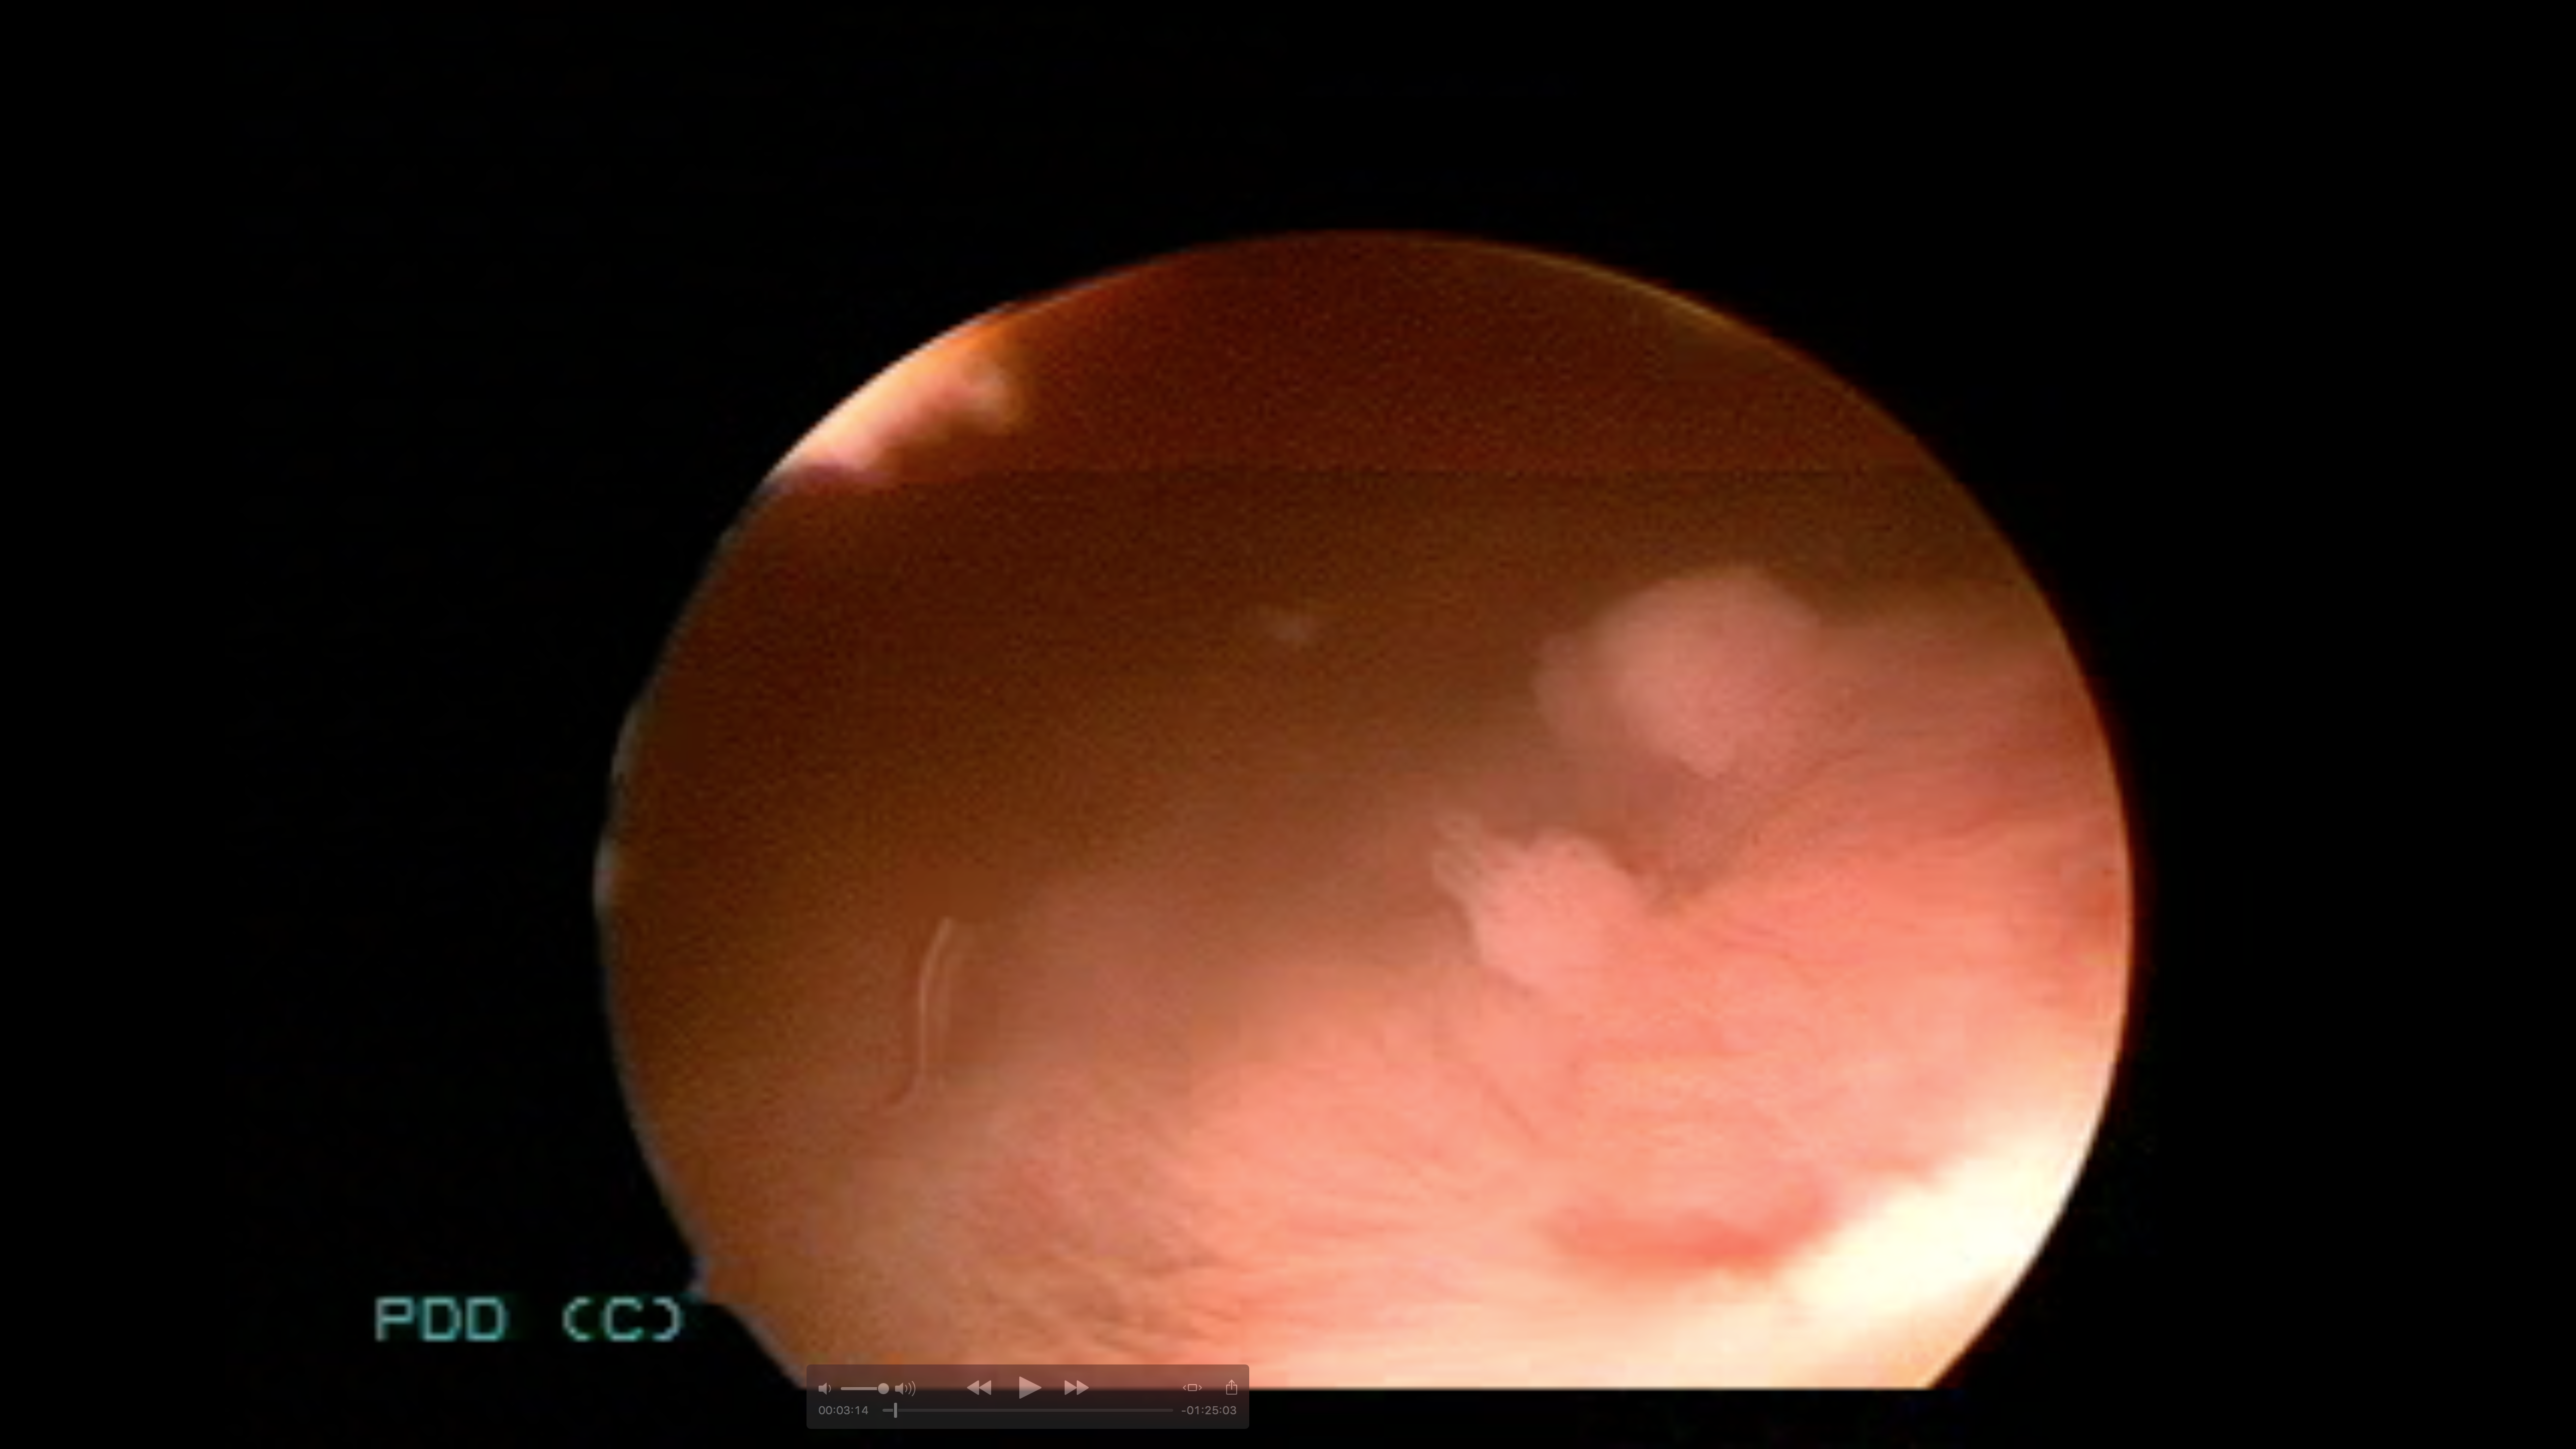
Modality: WLC
Class: Malignant
Subclass: HighGradePapillary
Lesion: Multifocal
Multifocal: 2 to 7
Stage: T2
Morphology: Papillary
Bladder cancer association: Yes